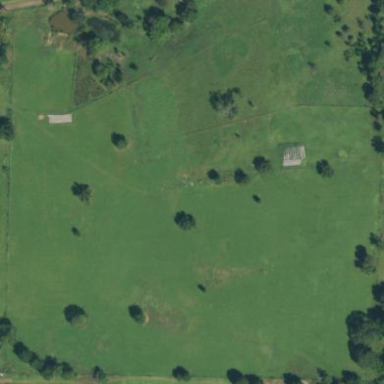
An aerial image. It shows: Pasture used as meadow.